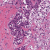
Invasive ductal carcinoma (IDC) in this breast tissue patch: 0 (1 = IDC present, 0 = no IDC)